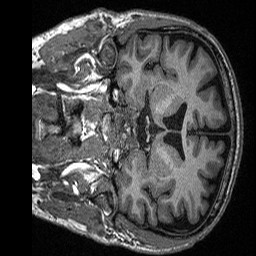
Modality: T1w
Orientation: coronal
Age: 50
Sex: male
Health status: healthy
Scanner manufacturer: siemens
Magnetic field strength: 3 T
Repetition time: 2.3 s
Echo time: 0.00298 s